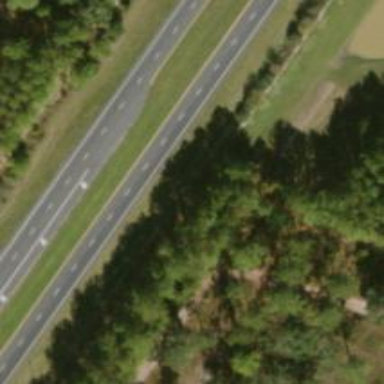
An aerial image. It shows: Asphalt road designated as trunk highway.